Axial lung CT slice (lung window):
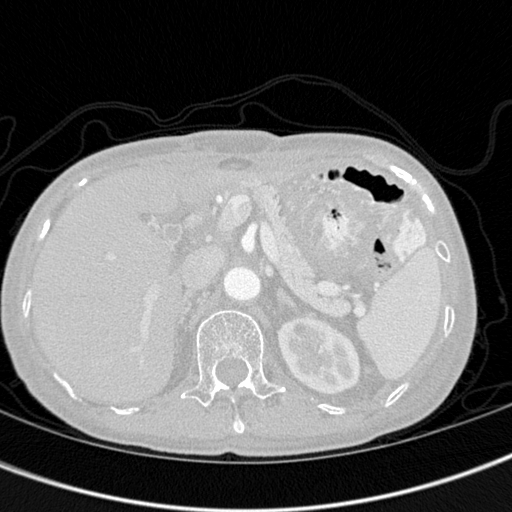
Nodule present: no